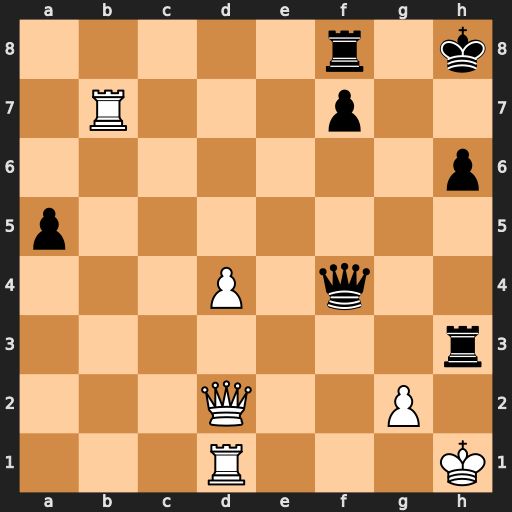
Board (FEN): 5r1k/1R3p2/7p/p7/3P1q2/7r/3Q2P1/3R3K
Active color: w
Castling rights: -
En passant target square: -
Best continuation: gxh3 Qxd2 Rxd2